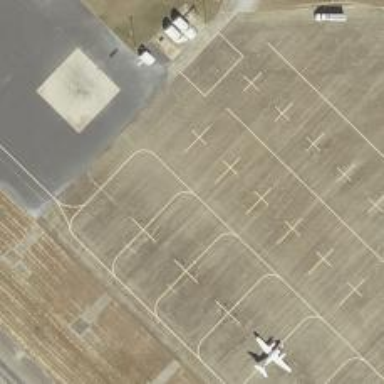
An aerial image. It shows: View of taxiway at the airport.